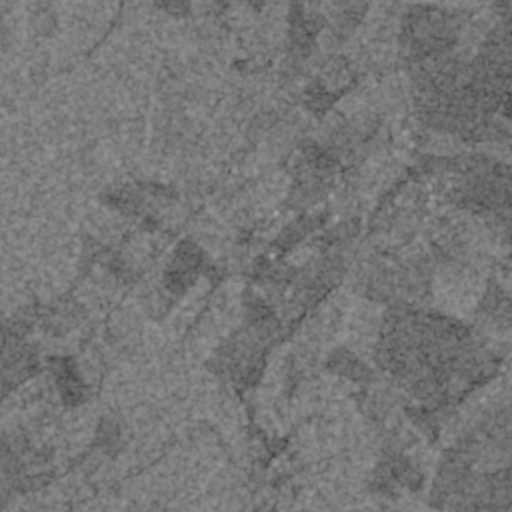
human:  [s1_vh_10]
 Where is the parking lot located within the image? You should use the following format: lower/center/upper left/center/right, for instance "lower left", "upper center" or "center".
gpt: The parking lot is located in the lower right of the image.
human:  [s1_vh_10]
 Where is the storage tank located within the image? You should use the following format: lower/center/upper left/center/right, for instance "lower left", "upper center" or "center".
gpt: The storage tank is located in the center of the image.
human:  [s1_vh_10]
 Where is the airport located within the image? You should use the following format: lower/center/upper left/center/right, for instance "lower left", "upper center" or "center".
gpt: There is no airport in the image.

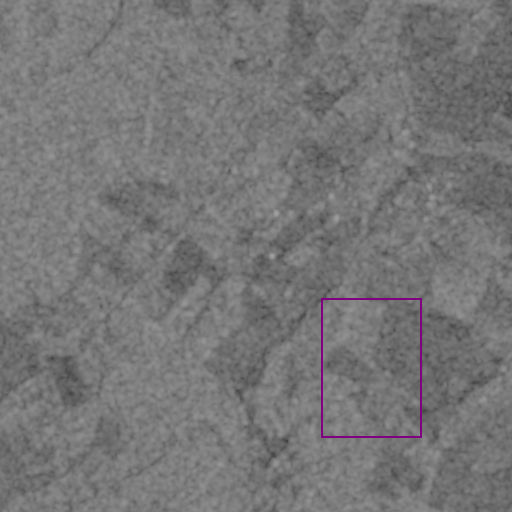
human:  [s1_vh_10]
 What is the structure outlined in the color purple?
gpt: The structure outlined in purple is a crop field.
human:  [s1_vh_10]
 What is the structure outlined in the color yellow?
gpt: There is no yellow outline.